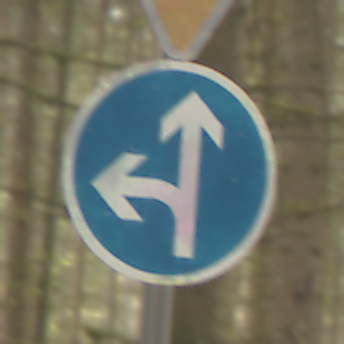
Verkehrszeichen: VorgeschriebeneFahrtrichtungGeradeausOderLinks
Zusatzzeichen oben: VorfahrtGewaehren
Umgebung: Outdoor, Nature
Tageszeit: MorningAfternoon
Wetter: Overcast
Licht: Natural
Jahreszeit: Winter
Kontrast: LowContrast